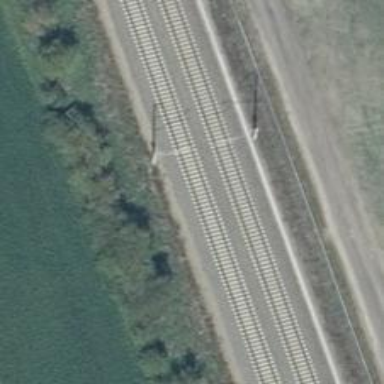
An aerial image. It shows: Milestone along the railway track with catenary mast.